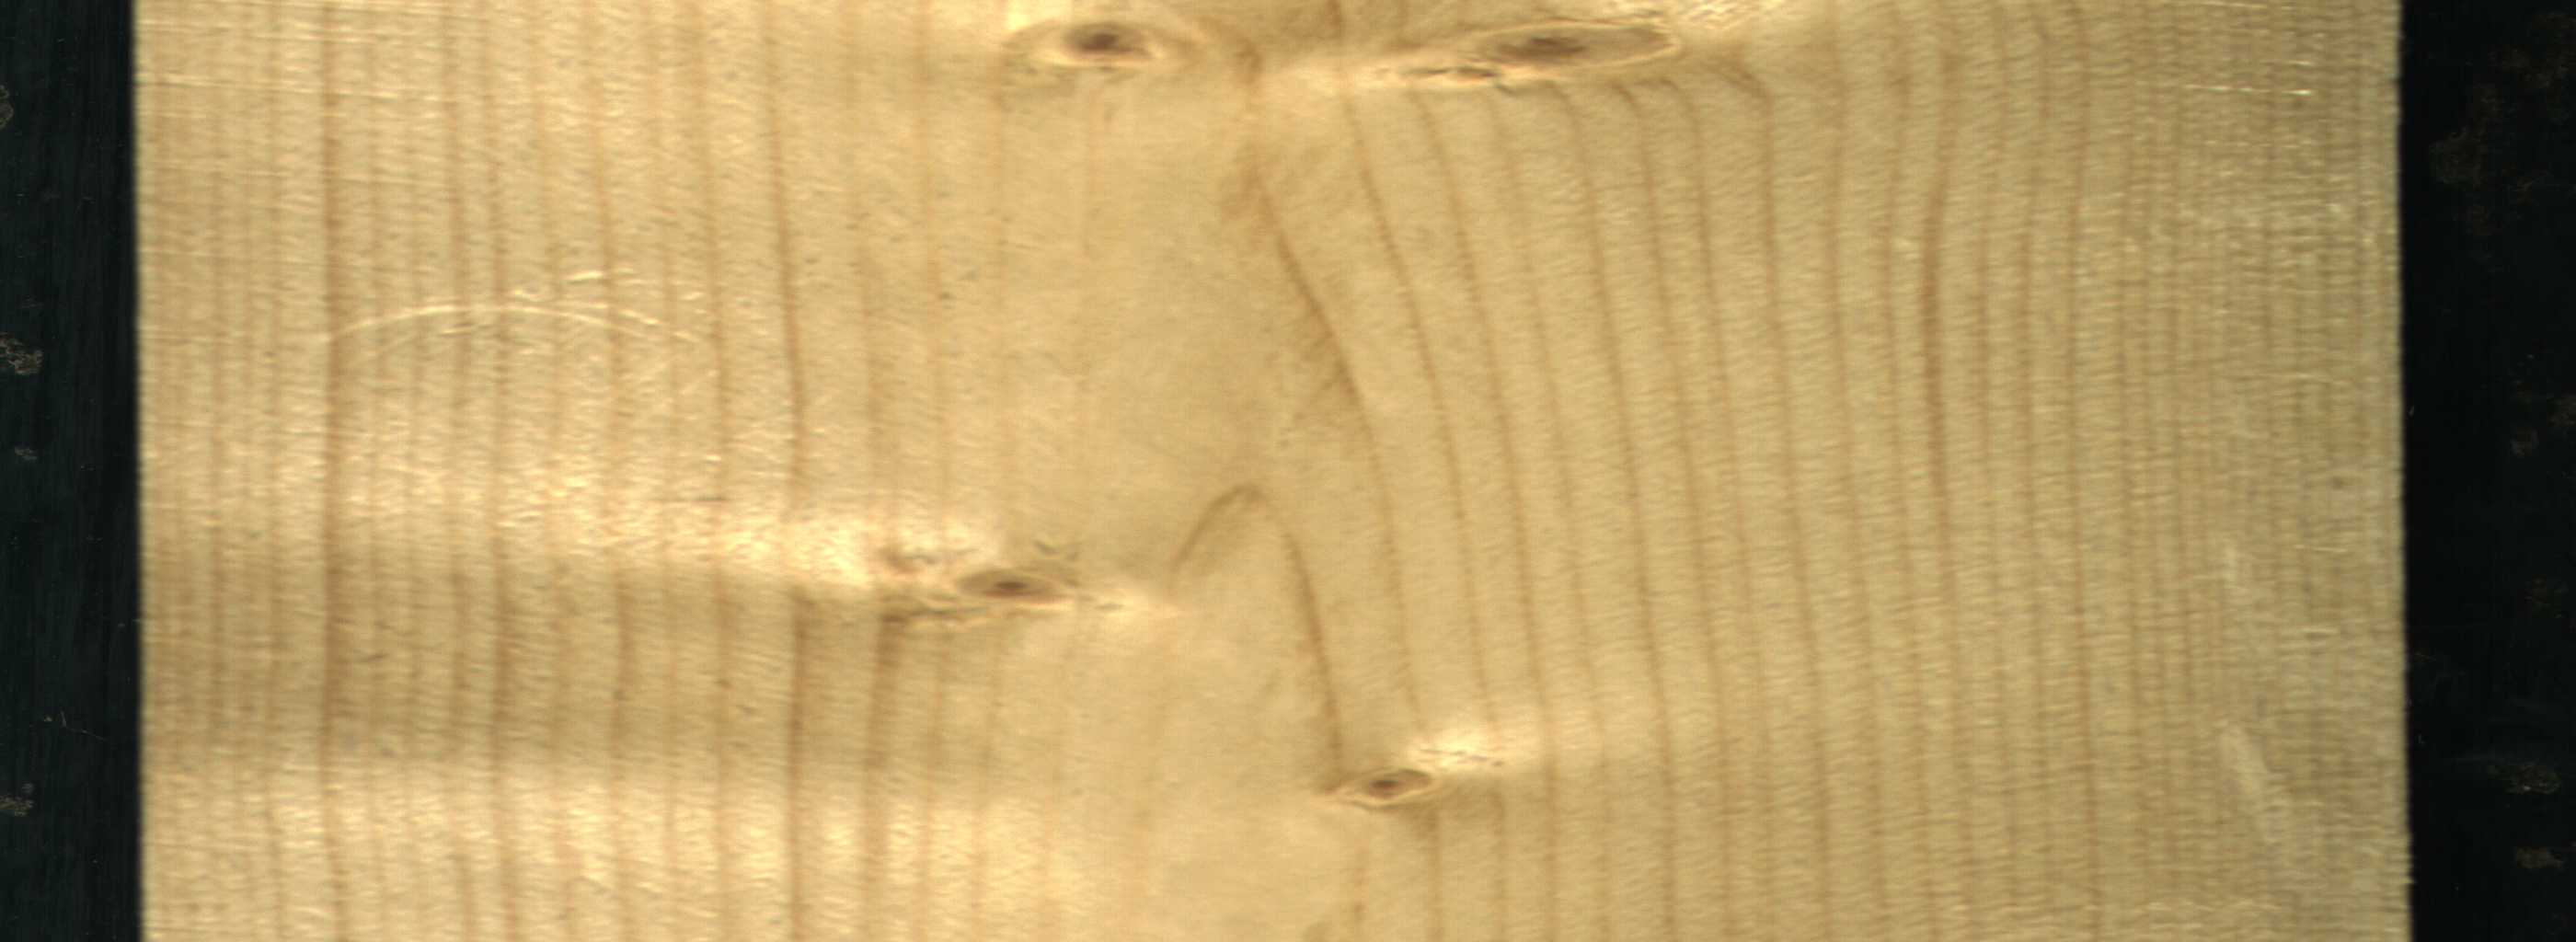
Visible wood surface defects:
Live_Knot
Live_Knot
Live_Knot
Live_Knot